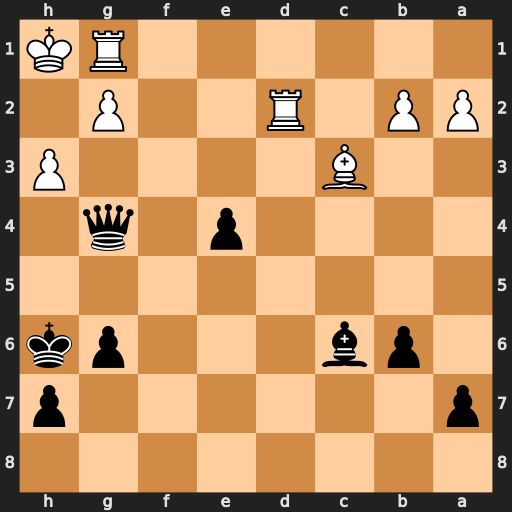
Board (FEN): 8/p6p/1pb3pk/8/4p1q1/2B4P/PP1R2P1/6RK
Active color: b
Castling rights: -
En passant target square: -
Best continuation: Qg3 Rc2 e3 Bg7+ Kxg7